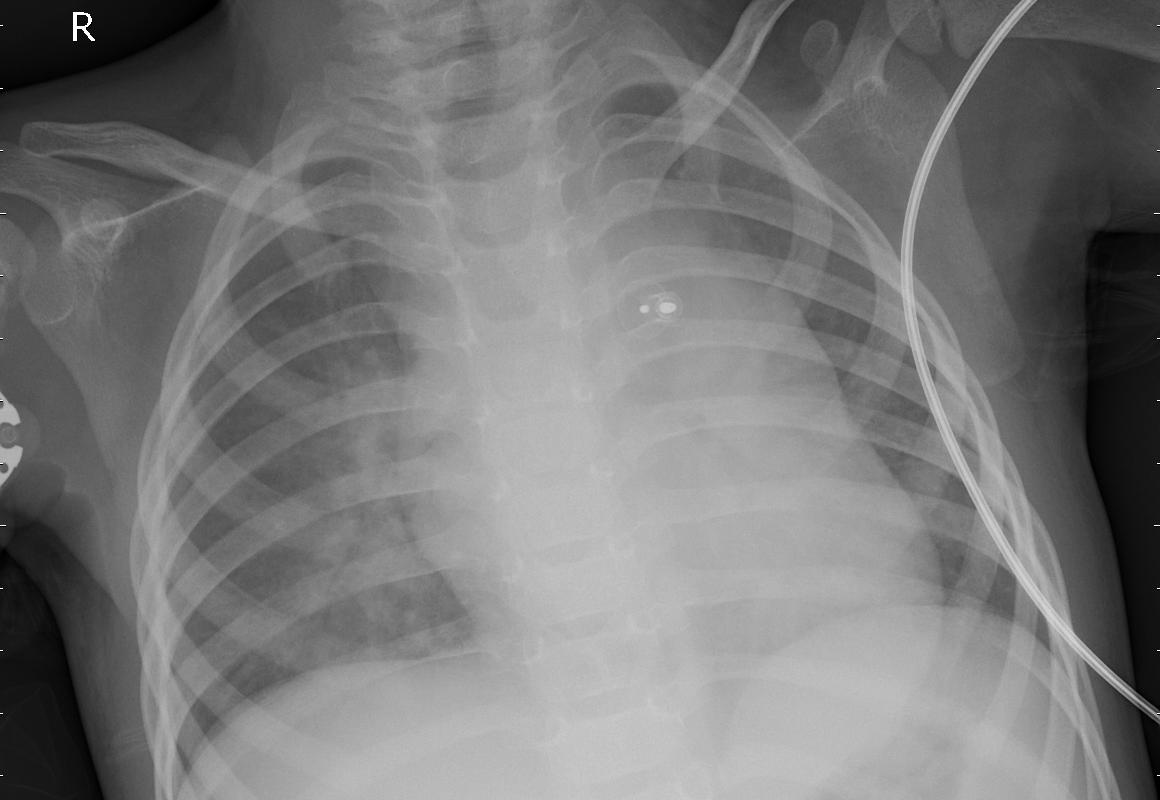
Diagnosis: PNEUMONIA